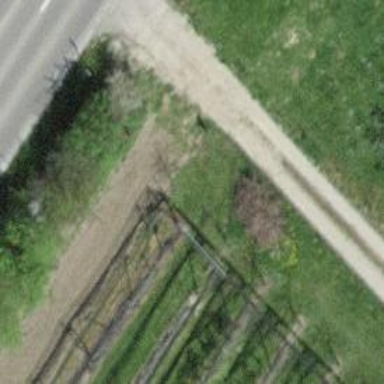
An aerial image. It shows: Hedge barrier.